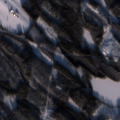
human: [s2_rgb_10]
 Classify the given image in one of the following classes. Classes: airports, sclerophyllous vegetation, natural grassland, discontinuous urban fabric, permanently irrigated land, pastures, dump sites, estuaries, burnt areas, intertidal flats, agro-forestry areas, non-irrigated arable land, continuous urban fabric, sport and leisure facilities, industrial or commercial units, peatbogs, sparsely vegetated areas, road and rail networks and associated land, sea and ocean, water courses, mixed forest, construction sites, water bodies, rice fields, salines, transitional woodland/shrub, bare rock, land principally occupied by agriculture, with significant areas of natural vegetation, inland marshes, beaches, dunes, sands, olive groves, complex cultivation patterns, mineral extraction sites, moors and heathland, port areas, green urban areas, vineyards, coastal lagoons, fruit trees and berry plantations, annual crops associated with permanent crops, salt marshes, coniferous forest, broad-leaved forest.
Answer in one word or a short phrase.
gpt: non-irrigated arable land, coniferous forest, mixed forest, transitional woodland/shrub, water bodies